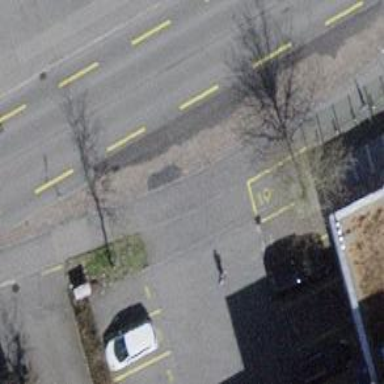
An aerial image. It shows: Platform for public transport is situated by the road.